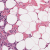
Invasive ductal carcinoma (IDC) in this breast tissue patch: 1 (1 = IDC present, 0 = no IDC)